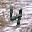
Label: 4